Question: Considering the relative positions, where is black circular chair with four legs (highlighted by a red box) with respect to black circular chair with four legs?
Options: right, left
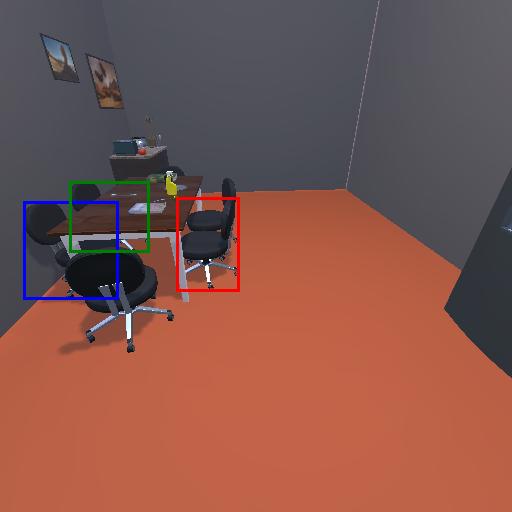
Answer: right